Question: I am a new android developer trying to write a simple contact book. When I select delete button it has to ask for a confirmation in a popup. But there is no background for popup. In my code I wrote the popup in a listener in the same parent activity.

'''
protected void delPopup() {
// TODO Auto-generated method stub
LayoutInflater inflater = (LayoutInflater) DisplayContact.this
.getSystemService(Context.LAYOUT_INFLATER_SERVICE);
View layout = inflater.inflate(R.layout.sure,(ViewGroup) findViewById(R.id.popup_element));
yes_btn = (Button) layout.findViewById(R.id.buttonYes);
no_btn = (Button) layout.findViewById(R.id.buttonNo);
pw = new PopupWindow(layout, 300, 470, true);
pw.showAtLocation(layout, Gravity.CENTER, 0, 0);
prepareListeners();
buttonClick();
mOpenHelper = new DatabaseHelper(this);
};
'''
and the xml file goes like this
'''
<?xml version="1.0" encoding="utf-8"?>
<RelativeLayout xmlns:android="http://schemas.android.com/apk/res/android"
android:id="@+id/popup_element"
android:layout_width="match_parent"
android:layout_height="match_parent"
android:orientation="vertical" >
'''
and A text view , 2 buttons
Can someone guide me what's the problem ?
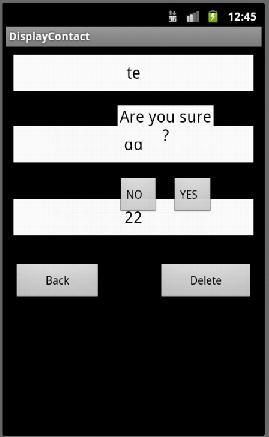
Answer: Background in popup is transparent by default. You must set background for your popup.
'''
<?xml version="1.0" encoding="utf-8"?>
<RelativeLayout xmlns:android="http://schemas.android.com/apk/res/android"
android:id="@+id/popup_element"
android:layout_width="match_parent"
android:layout_height="match_parent"
android:background="#000000"
android:orientation="vertical" >
'''